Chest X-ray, AP view. Patient: 40 years old, sex M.
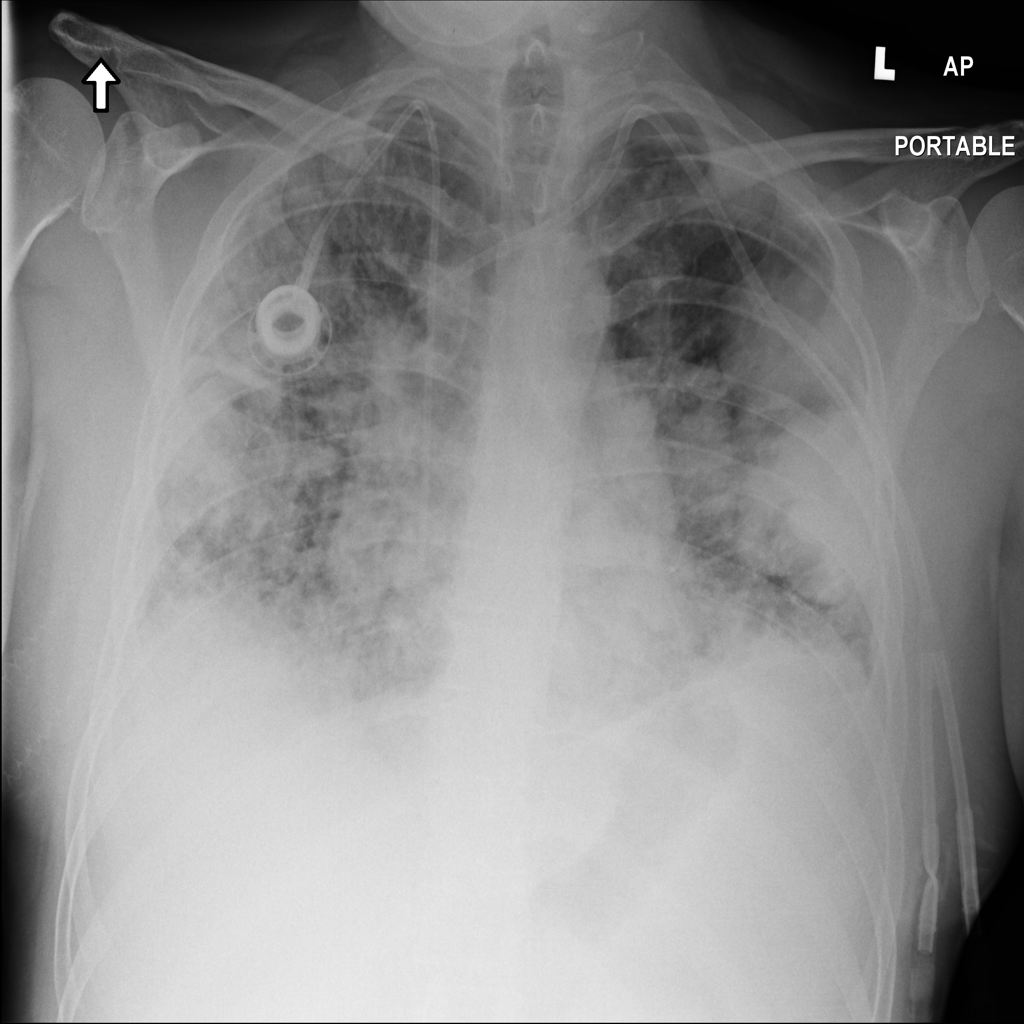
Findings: Consolidation, Edema, Effusion, Mass